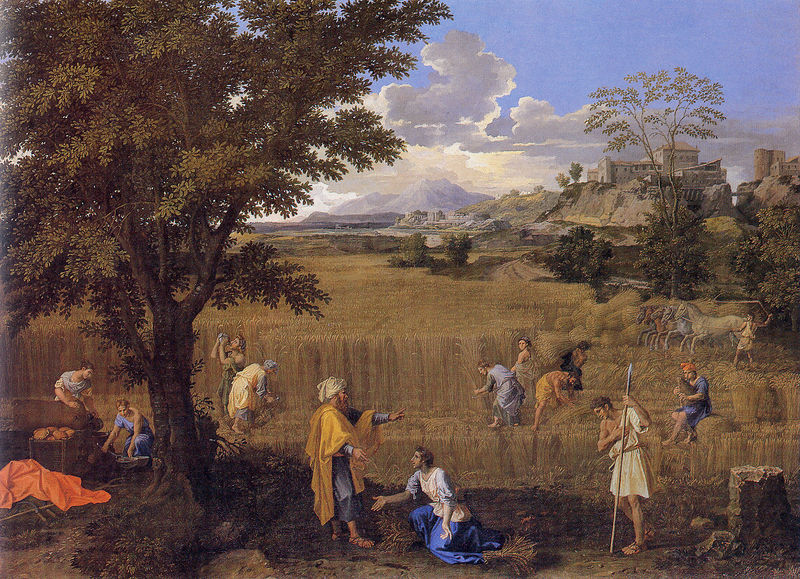
Titel: L'été, dit aussi Ruth et Booz, Der Sommer, oder Ruth und Booz
Künstler: Nicolas Poussin
Standort: Paris
Institution: Louvre
Schlagwörter: baum, berg, blau, blätter, felsen, gemälde, hand, himmel, laub, mann, meer, schatten, umhang, wasser, weiß, wolken, bäume, frauen, gelb, grün, landschaft, menschen, ocker, see, sitzen, stadt, ufer, äste, braun, bunt, fenster, frau, geste, grau, hell, hintergrund, hut, kleid, licht, männer, orange, profil, strasse, stroh, vordergrund, ölbild, anlage, gebäude, gras, gürtel, haus, obst, rot, schloss, tiere, tuch, wiese, beige, alt, bart, kappe, mütze, trinken, architektur, bibel, diener, falten, geschichte, herr, öl, baumstamm, ebene, feld, felder, ferne, horizont, häuser, hügel, natur, stamm, vieh, weide, weite, zweige, büsche, sonne, boden, gewand, gold, mantel, stoff, decke, gewänder, musik, rosa, tal, anhöhe, arbeit, bauern, genre, pferd, pferde, früchte, gemüse, taille, sommer, italien, stab, arbeiten, arbeiterinnen, bündel, ernte, feldarbeit, getreide, hafer, heu, korn, körbe, weizen, berge, gebirge, gipfel, hang, mauer, herde, herbst, pause, arbeiter, olive, sandalen, hoch, bauer, oben, ortschaft, panorama, antike, bücken, suchen, burg, orient, vulkan, festung, sichel, knien, soldat, waffe, peitsche, mahlzeit, rom, villa, gestus, sandale, wurzeln, sklave, residenz, altes testament, antik, toga, knieend, kniend, mittelalter, griechenland, ackerbau, gerste, landwirtschaft, wächter, tempel, speer, rde, ähren, dudelsack, gespann, bitte, pflug, pflügen, klassik, turban, hirten, terrassen, biblisch, türkei, sklaven, baumstumpf, gewölk, sense, bitten, legende, knecht, gel, mittelgrund, erhöht, grichenland, begre, ernten, erzählung, biebel, gaben, kornernte, erntehelfer, bestellen, weissen, gleichnis, landshcaft, ruth, aufseher, erbst, dienerschaft, lub, butg, anhähe, stappel, brunnne, donne, erntefeld, gnere, grasse, heugaben, jerusalen, religöses thema, sameln, sick, simmer, ährenschneider, sichsel, brot mädchen